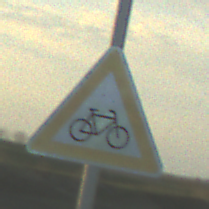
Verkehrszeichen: RadverkehrLinks
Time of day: SunriseSunset
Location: Outdoor (Nature)
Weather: PartlyCloudy
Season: NotSpecified
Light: Natural